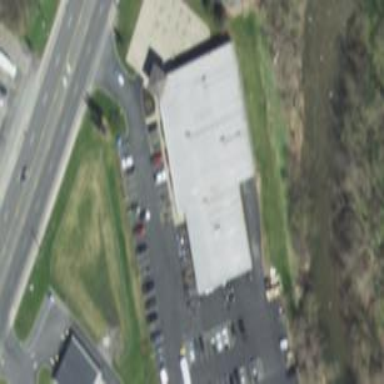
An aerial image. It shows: Building that is motorcycle shop.